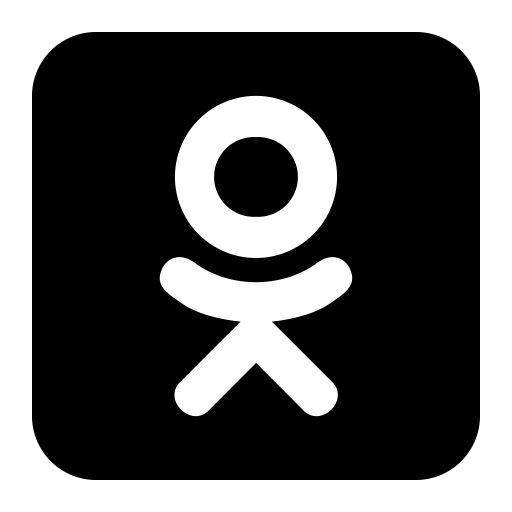
Tags: icon, FontAwesome, fa-icon, brand, square, odnoklassniki